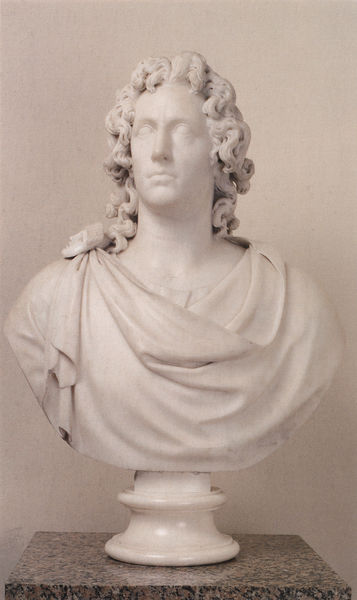
Titel: Johann Wolfgang von Goethe. Büste
Künstler: Alexander Trippel
Standort: Arolsen
Institution: Schloß
Schlagwörter: fuß, kopf, mann, schatten, umhang, weiß, braun, brust, frisur, grau, haar, hintergrund, kleid, licht, marmor, mund, nase, schwarz, tisch, blick, tuch, jung, wand, augen, barock, falten, gesicht, kleidung, knoten, sockel, stein, hals, portrait, porträt, spiegelung, auge, gewand, haare, stoff, klassizismus, brosche, brustbild, haarpracht, kinn, lippen, locke, locken, potrait, schulter, rund, skulptur, statue, perücke, wangen, italien, leer, weis, ausdruck, kaiser, falte, dichter, büste, glanz, glänzend, nadel, faltenwurf, glatt, granit, plastik, platte, plinthe, podest, poliert, marmoriert, geschlossen, foto, fotografie, photographie, spange, schnalle, stolz, maske, porzellan, torso, weimar, schiller, nasenloch, photo, römer, jüngling, antik, toga, ständer, sammlung, museum, apoll, konkav, konvex, marmorplatte, femme, goethe, fotographie, klassik, tunika, verschluss, apollon, antikisch, ludwig, antique, marianne, republique, römisch, toge, alabaster, mamor, klassisch, geicht, pierre, caesar, männerbüste, bartlos, buste, standfuss, marbre, säulenartig, herrscherbild, ludwig xiv, prince, portraitbüste, porträtbüste, jüng, houdoin, mann schiller, romaine